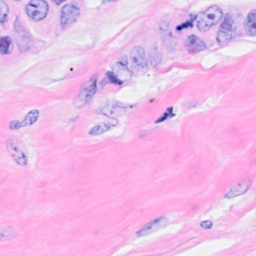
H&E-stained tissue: Breast